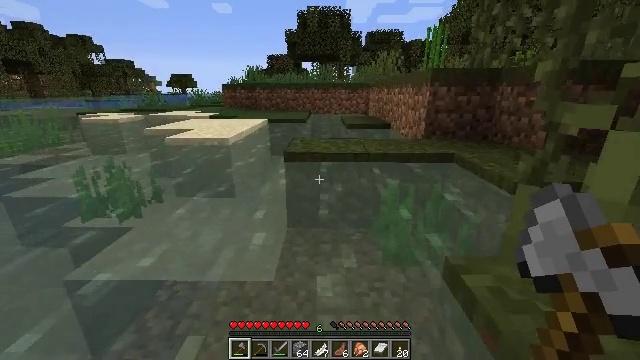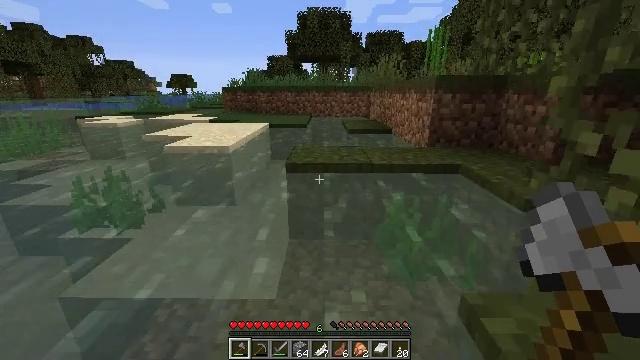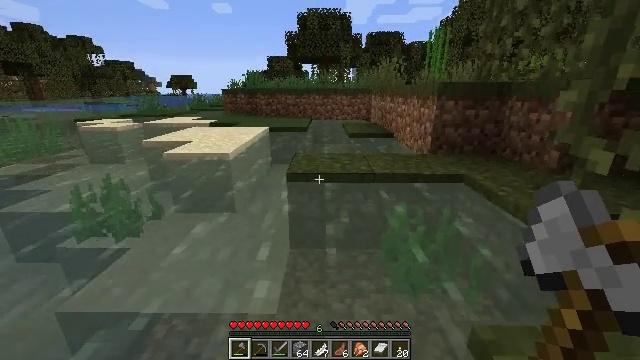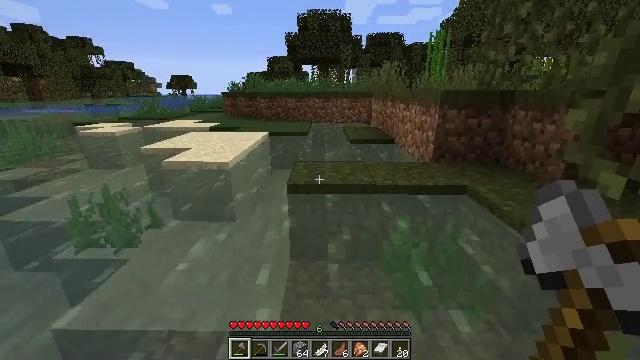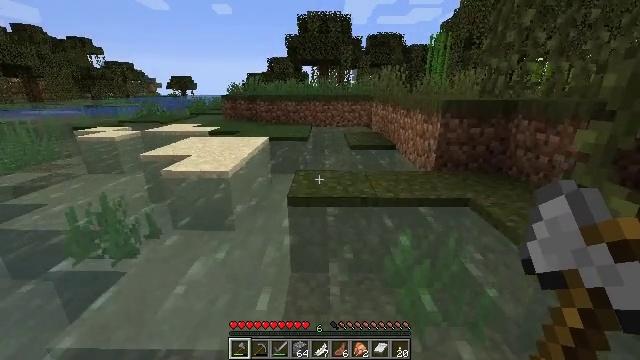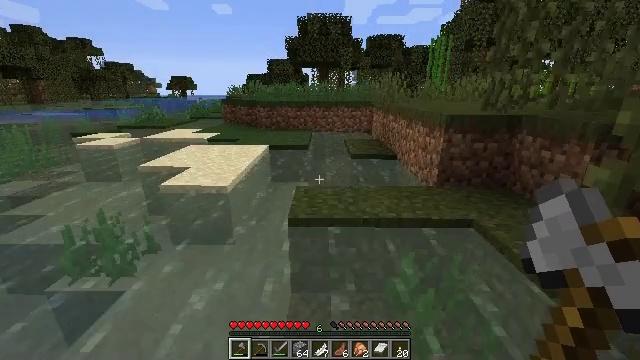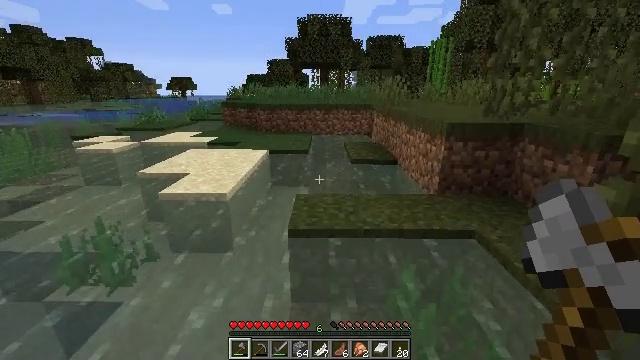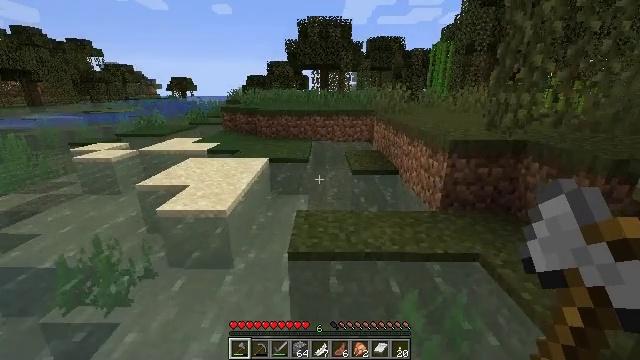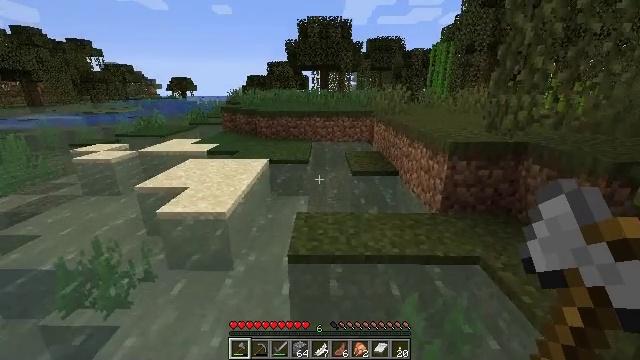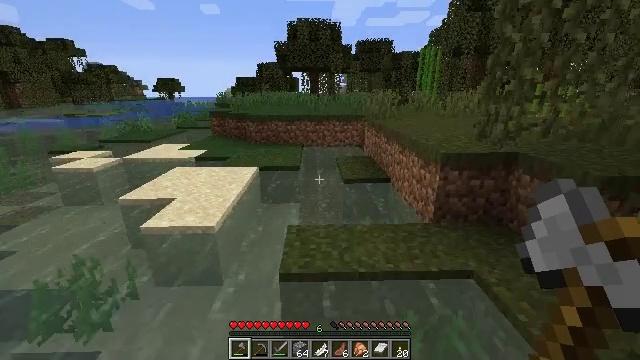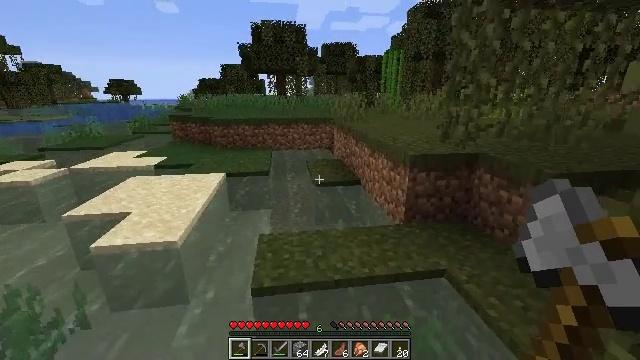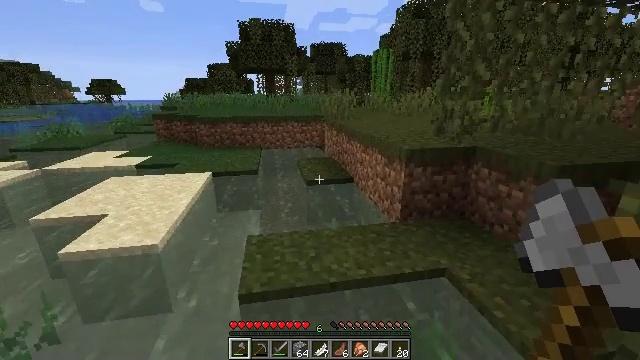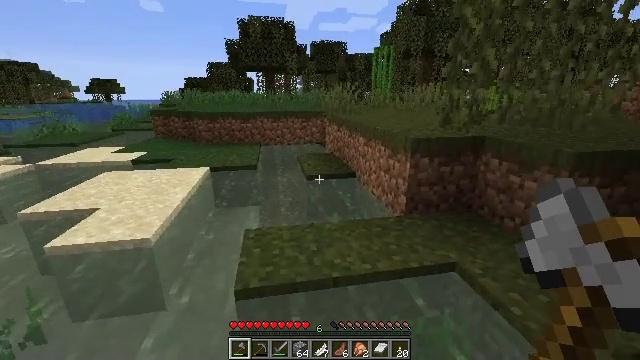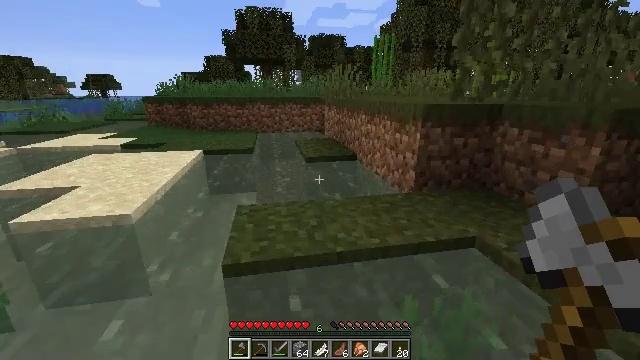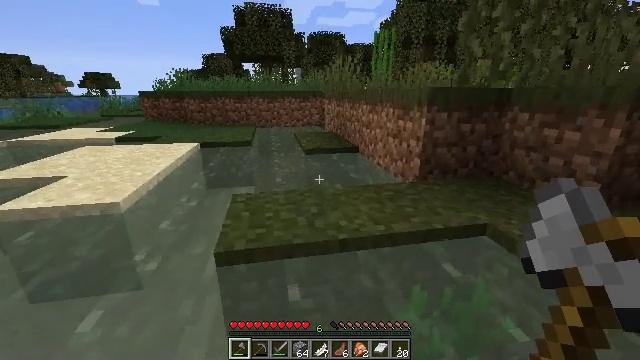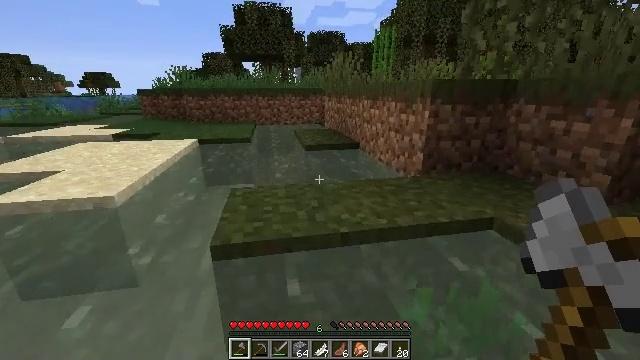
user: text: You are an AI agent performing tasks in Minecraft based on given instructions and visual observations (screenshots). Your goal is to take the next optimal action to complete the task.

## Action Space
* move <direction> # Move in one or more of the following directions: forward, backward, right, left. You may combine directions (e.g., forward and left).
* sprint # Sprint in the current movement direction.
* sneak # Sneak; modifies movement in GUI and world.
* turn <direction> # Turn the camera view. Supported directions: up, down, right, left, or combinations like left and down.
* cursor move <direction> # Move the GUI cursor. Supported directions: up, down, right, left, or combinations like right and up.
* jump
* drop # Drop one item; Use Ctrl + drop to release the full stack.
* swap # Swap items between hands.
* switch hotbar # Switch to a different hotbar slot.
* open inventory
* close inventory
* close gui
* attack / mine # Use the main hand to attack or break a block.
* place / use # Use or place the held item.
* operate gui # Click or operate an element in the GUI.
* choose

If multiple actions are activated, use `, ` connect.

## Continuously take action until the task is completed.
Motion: motion action
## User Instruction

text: Harvest sugar cane from the plant.
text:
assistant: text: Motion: move forward, jump
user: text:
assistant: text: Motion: move forward, jump
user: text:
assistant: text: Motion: move forward, jump
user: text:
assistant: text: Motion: move forward, jump
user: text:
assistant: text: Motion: move forward, jump
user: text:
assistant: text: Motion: move forward, jump
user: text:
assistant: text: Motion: move forward, jump
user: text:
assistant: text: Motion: move forward, jump
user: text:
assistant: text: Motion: move forward, turn right, jump
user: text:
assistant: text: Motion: move forward, turn right, jump
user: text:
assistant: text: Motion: move forward, turn right, jump
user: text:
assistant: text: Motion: move forward
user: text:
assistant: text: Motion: move forward
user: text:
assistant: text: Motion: move forward
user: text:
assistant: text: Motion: move forward
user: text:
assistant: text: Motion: move forward
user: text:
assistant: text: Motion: move forward
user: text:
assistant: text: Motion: move forward, turn down
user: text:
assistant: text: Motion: move forward
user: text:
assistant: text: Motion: move forward, jump
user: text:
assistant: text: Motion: move forward, turn right, jump
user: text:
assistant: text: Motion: move forward, turn right, jump
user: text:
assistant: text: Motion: move forward, turn right, jump
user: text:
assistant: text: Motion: move forward, jump
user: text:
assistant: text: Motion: move forward, jump
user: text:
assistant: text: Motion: move forward, jump
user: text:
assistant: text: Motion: move forward, jump
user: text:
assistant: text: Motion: move forward, jump
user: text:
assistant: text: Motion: move forward, jump
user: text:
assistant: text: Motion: move forward, jump